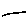
Label: line